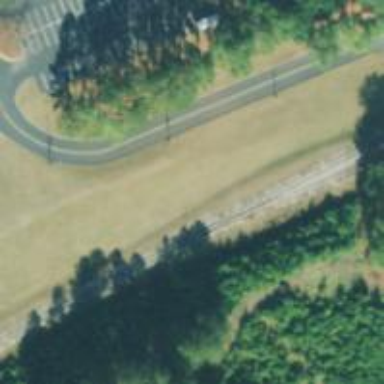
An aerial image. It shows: Disused railway spur line.